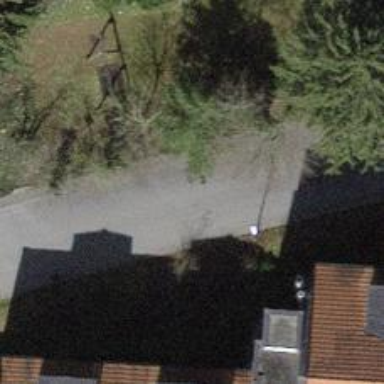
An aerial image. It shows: Asphalt road in residential area.